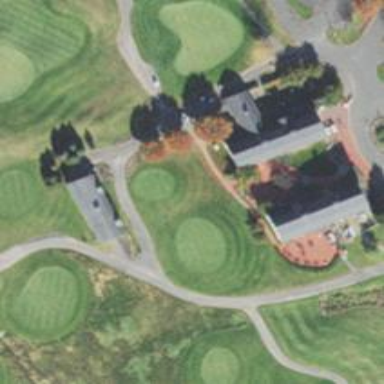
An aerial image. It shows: Golf cartpath that is also road path.